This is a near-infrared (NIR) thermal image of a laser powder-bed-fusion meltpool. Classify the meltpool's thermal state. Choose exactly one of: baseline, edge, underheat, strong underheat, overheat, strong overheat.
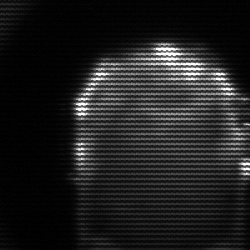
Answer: baseline